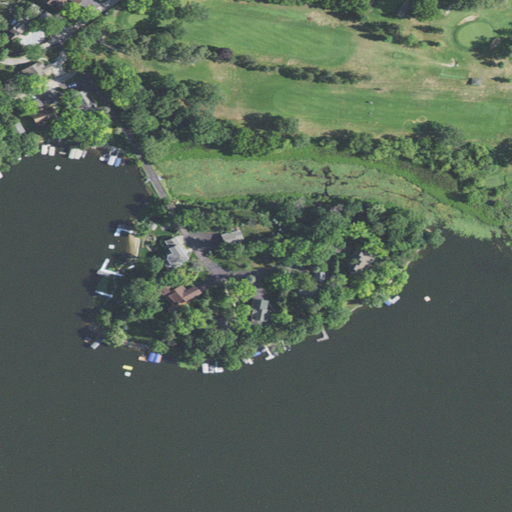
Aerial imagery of island in Wisconsin named Dewings Island containing open water, open development, woody wetlands, herbaceous wetlands, low intensity development, and deciduous forest